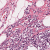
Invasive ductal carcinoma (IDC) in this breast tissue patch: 1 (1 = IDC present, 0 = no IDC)